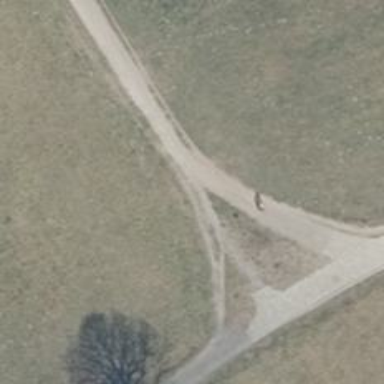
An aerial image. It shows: Footway with ground surface.